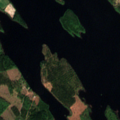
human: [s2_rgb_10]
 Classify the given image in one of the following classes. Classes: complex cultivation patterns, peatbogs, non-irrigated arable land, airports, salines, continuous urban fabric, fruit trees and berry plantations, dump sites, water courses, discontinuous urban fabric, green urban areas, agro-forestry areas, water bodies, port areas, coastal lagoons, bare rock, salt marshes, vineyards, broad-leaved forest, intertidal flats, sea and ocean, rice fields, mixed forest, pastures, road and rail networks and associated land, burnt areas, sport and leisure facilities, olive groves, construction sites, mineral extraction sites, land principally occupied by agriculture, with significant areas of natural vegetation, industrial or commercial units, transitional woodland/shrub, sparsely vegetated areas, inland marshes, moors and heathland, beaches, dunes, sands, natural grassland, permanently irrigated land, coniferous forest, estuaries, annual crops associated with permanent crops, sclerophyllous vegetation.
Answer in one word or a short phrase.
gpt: non-irrigated arable land, coniferous forest, mixed forest, water bodies